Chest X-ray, PA view. Patient: 50 years old, sex M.
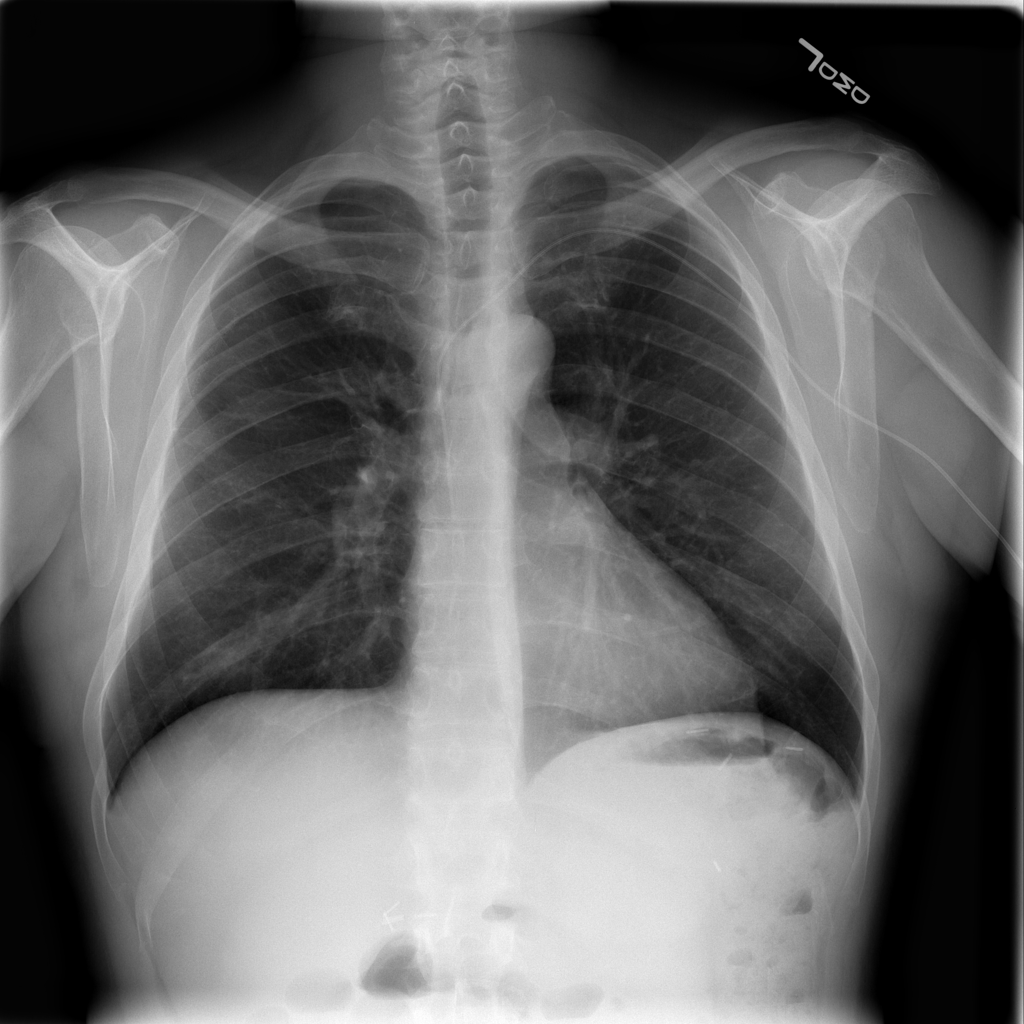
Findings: No Finding